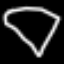
Label: diamond